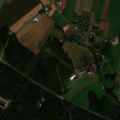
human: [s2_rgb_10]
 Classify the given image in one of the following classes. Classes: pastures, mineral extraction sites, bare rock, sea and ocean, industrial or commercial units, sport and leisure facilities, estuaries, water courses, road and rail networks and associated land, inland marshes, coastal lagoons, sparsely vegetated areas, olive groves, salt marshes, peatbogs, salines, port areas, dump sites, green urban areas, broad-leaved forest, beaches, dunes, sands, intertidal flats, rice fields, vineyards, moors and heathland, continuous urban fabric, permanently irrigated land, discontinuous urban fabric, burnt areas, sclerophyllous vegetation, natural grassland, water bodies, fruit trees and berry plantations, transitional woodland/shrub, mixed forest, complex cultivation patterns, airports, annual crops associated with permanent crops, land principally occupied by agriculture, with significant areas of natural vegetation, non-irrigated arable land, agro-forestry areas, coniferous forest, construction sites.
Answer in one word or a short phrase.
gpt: non-irrigated arable land, land principally occupied by agriculture, with significant areas of natural vegetation, coniferous forest